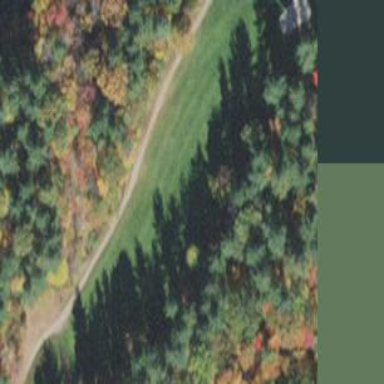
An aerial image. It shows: Golf fairway in the image.